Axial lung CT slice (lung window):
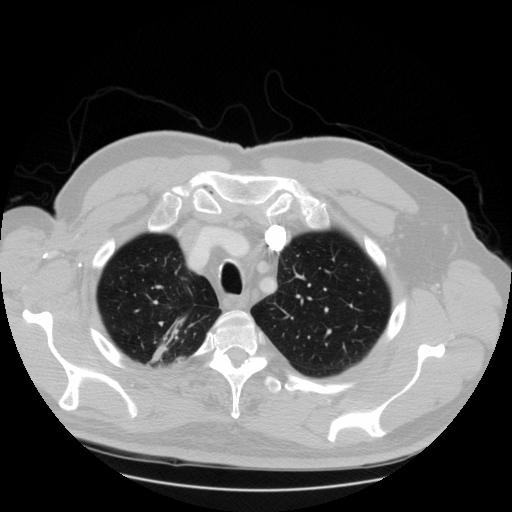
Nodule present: no